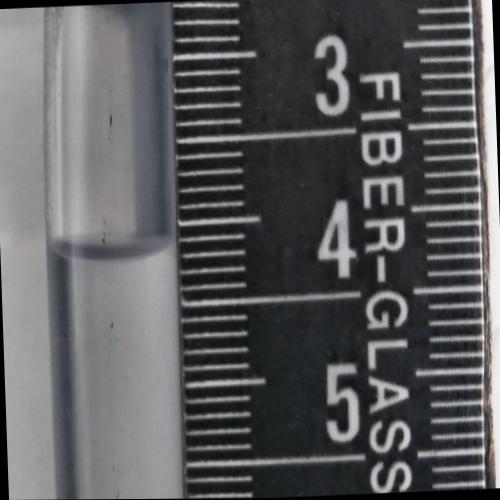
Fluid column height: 4.2 cm